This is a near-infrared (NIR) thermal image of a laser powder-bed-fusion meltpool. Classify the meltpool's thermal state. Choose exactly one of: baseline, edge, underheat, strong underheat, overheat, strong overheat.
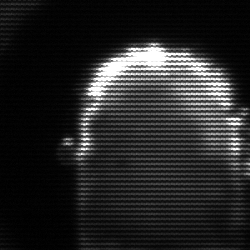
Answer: baseline